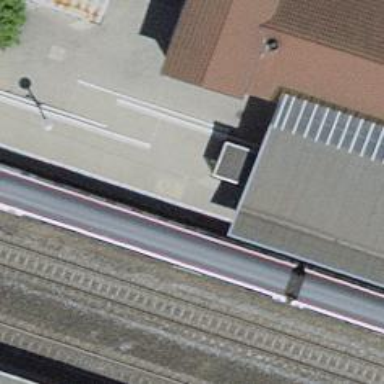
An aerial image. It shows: Stop position for public transport on the railway.